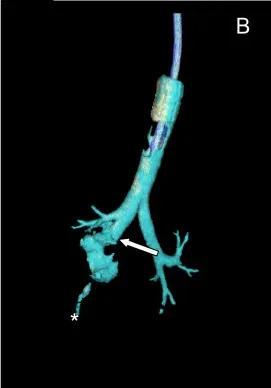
Coronal and oblique views of three-dimensional reconstructions of the tracheobronchial tree. Oblique views demonstrate the disruption of the intermediary trunk with an abnormal lucency connected to it (white arrow) and show the partial visualization of segmental branches of the right-lower-lobe bronchus.
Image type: radiology (ct)